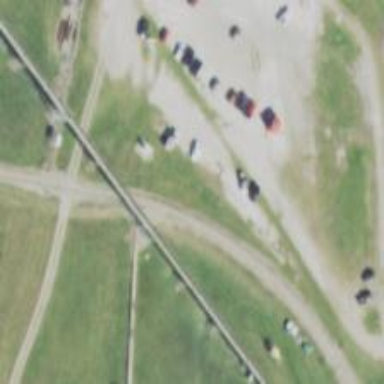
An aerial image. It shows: Rail spur service.